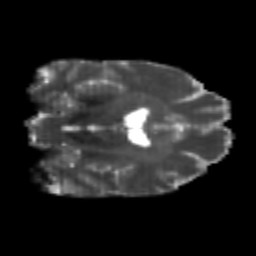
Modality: T2w
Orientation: coronal
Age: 24
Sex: male
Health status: healthy
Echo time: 0.074 s